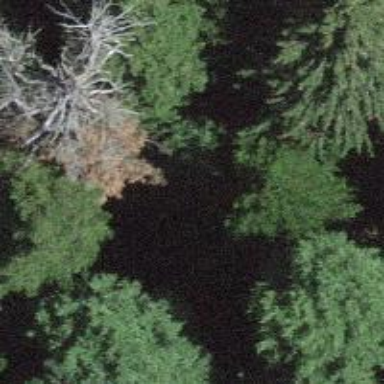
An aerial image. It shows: Needle-leaved tree in its natural environment.